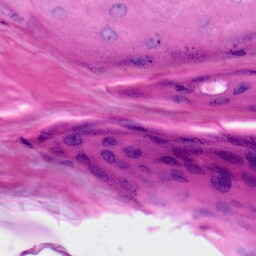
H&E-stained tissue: Skin